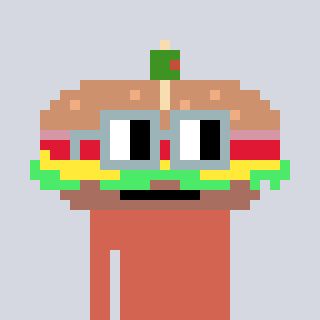
a pixel art character with square dark gray glasses, a sandwich-shaped head and a peachy-colored body on a cool background